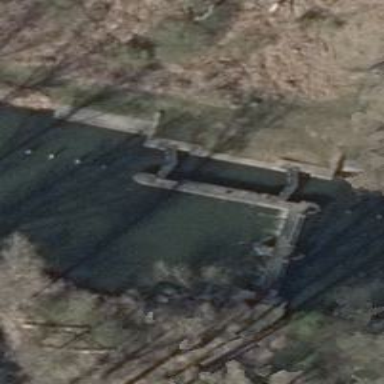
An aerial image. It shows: Lock gate along waterway.